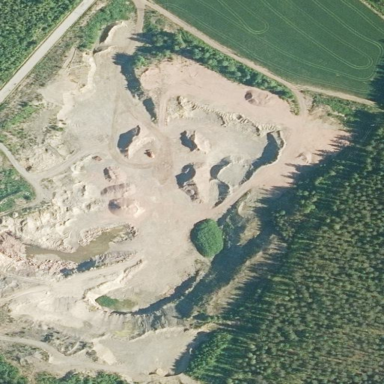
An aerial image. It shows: Quarry extracting sand as natural resource.